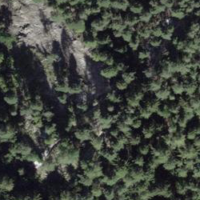
EUNIS habitat code: 43
Species observed at this site:
Picea abies